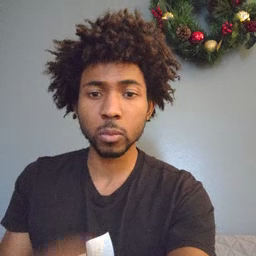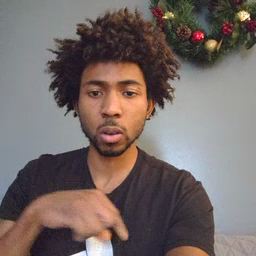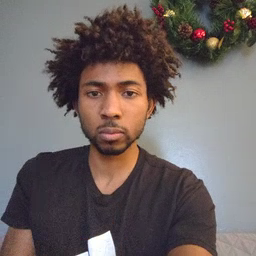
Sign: weus